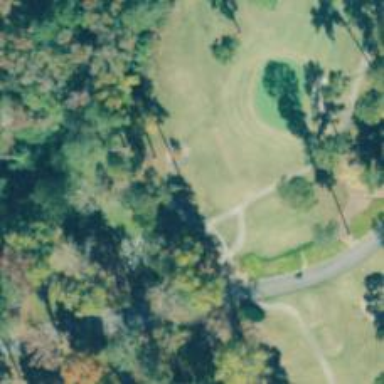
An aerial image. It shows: Path used for both walking and golf.